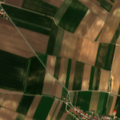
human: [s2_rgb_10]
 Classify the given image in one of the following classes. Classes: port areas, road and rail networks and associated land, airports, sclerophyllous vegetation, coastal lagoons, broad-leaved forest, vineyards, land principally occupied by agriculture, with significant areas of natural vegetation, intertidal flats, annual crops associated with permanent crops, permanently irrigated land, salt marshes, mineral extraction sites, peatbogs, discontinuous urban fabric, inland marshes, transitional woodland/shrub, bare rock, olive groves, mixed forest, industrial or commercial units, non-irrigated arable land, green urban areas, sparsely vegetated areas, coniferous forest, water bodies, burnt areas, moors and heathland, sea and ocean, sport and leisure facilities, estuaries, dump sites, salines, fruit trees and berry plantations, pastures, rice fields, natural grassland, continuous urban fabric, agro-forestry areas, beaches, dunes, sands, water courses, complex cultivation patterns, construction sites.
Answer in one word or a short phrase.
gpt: discontinuous urban fabric, non-irrigated arable land